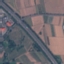
Land use / land cover: Highway